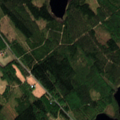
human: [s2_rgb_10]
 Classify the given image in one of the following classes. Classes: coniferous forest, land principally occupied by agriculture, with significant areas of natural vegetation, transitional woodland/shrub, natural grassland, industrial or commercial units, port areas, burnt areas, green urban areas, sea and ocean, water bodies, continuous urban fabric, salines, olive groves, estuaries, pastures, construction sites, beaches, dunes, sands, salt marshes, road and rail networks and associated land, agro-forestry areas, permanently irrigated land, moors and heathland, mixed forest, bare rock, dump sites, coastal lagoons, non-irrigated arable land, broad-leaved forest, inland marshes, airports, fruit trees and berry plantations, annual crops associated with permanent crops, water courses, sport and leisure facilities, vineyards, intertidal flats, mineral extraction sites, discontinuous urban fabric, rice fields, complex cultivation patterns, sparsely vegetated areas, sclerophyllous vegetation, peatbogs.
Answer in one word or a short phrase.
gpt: land principally occupied by agriculture, with significant areas of natural vegetation, mixed forest, transitional woodland/shrub, water bodies